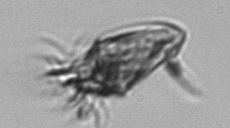
Label: Tontonia_appendiculariformis